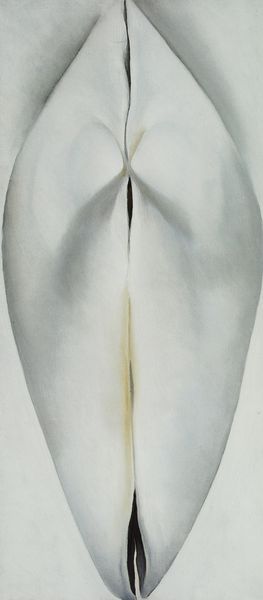
Titel: Closed clam Shell
Künstler: Georgia O'Keeffe
Institution: Privatsammlung
Schlagwörter: schatten, weiß, gelb, blume, frau, grau, schwarz, blüte, spiegel, oval, modern, falte, nah, symmetrie, floral, vagina, geschlossen, rechteck, symmetrisch, schnitt, organisch, muschel, kitsch, schlitz, länglich, spalt, o´keeffee, keefee, o'eeffe, georgia, o´keeffe, georgia o´keeffe, georgia o´keeffee